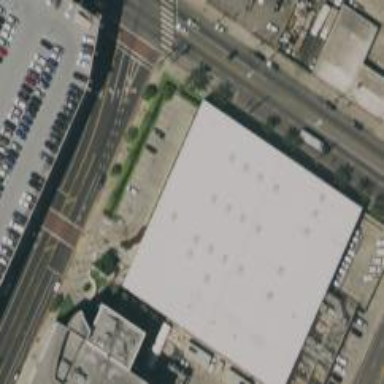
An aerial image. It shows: Commercial building.